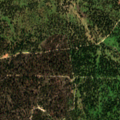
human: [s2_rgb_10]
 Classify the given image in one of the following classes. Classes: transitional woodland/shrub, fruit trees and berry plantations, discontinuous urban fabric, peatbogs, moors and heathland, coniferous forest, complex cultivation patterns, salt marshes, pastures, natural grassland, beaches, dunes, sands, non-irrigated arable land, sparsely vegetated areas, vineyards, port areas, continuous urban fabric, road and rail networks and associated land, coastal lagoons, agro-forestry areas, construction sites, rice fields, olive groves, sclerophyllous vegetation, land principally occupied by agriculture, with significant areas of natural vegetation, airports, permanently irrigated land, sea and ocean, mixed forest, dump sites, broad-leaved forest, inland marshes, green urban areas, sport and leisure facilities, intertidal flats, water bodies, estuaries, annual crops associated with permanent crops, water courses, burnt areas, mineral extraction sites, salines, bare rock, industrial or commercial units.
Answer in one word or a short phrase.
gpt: broad-leaved forest, coniferous forest